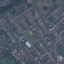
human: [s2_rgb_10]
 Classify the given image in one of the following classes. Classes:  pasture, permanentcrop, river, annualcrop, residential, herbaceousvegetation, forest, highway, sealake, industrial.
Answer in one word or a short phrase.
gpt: Residential